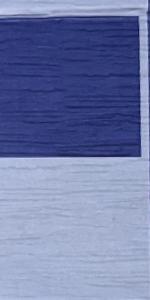
Label: Empty